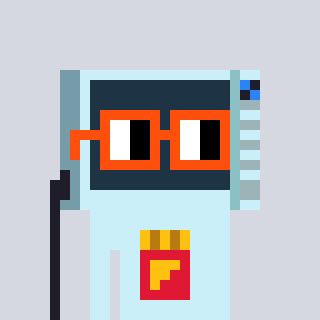
a pixel art character with square orange glasses, a microwave-shaped head and a cold-colored body on a cool background